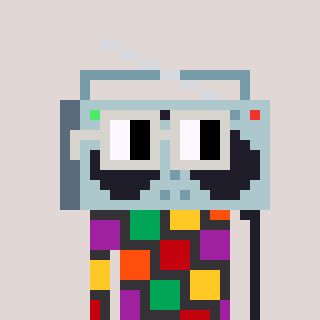
a pixel art character with square light gray glasses, a boombox-shaped head and a grayscale-colored body on a warm background